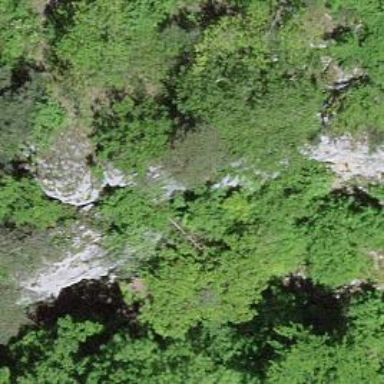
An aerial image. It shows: Cliff in nature.